Field crop: maize
Growth stage: 2
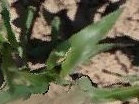
Species: maize